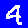
Digit: 4